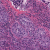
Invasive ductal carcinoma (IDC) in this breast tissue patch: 0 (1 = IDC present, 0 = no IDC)